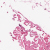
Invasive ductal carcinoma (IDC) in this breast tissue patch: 0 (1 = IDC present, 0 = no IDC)